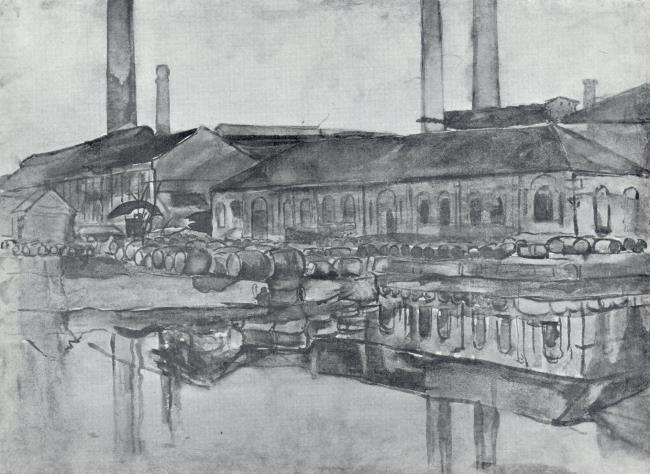
Title: The royal wax candle factory
Artist: Piet Mondriaan
Earliest date: 1900
Latest date: 1901
Genre: watercolor (painting)
Iconography: Pomander
Keywords: topography, factory, canal, chimney, barrel (container), reflection (perceived property)